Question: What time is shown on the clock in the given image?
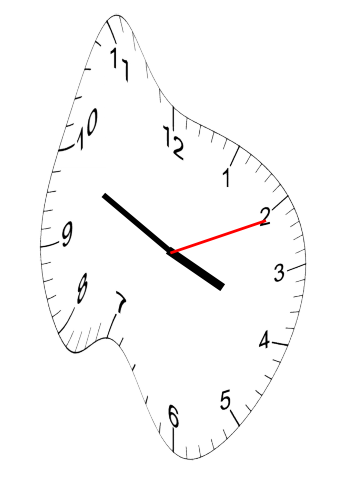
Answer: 03:49:11